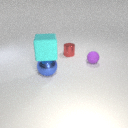
large blue metal sphere to the left of small red metal cylinder